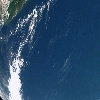
Label: water